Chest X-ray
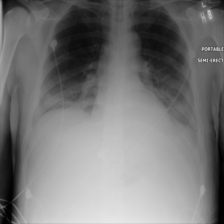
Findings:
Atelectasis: positive
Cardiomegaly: negative
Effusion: negative
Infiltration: positive
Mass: negative
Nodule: negative
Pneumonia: negative
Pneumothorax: negative
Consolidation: negative
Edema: negative
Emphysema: negative
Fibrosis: negative
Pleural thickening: negative
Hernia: negative